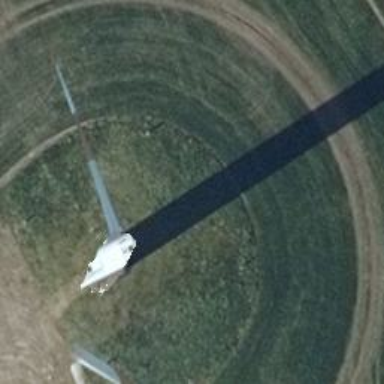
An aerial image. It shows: Wind generator powered by wind turbines of horizontal axis type. It is manufactured by Vestas.